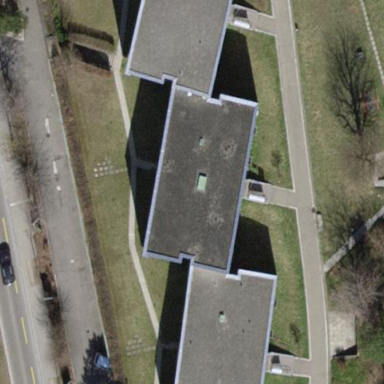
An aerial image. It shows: Flat roofed apartments building.